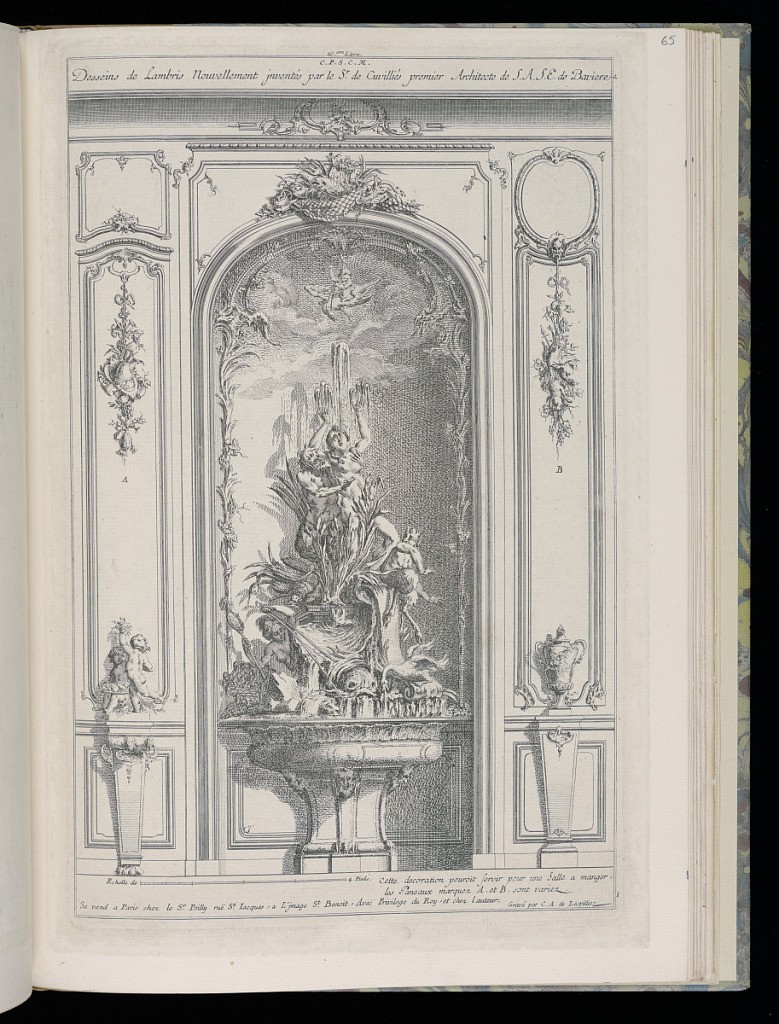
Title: Title Page
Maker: François de Cuvilliés the Elder, Belgian, 1695 - 1768
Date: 18th century
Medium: Engraving on paper
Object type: Bound print
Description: Design for an interior wall. An arched niche in center with a sculptural fountain depicting a male herm or merman seizing a female figure, who stands with arms raised. Below, a woman holding a staff pilots a chariot led by dolphins. A wall painting within the surrounding niche; at top, a group of fish, net, and a triton. At either side, small pedestals with a putti group with fruit at left and a vase or urn at right. Above them, panels display different decorative schemes. Scale at lower left.